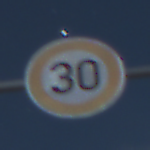
Verkehrszeichen: Geschwindigkeit30
Umgebung: Outdoor, Nature
Tageszeit: Night
Wetter: PartlyCloudy
Licht: Natural
Jahreszeit: NotSpecified
Kontrast: HighContrast